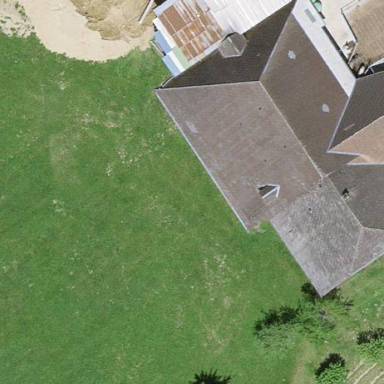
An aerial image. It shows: Farm building.